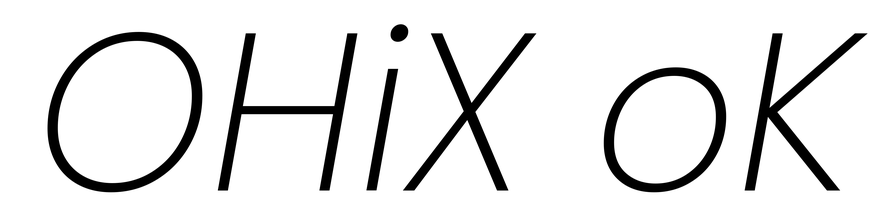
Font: Poppins-ExtraLightItalic